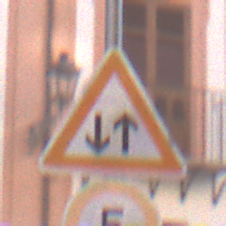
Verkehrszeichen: Gegenverkehr
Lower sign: Geschwindigkeit5
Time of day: MorningAfternoon
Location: Outdoor (Urban)
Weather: PartlyCloudy
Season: NotSpecified
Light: Natural